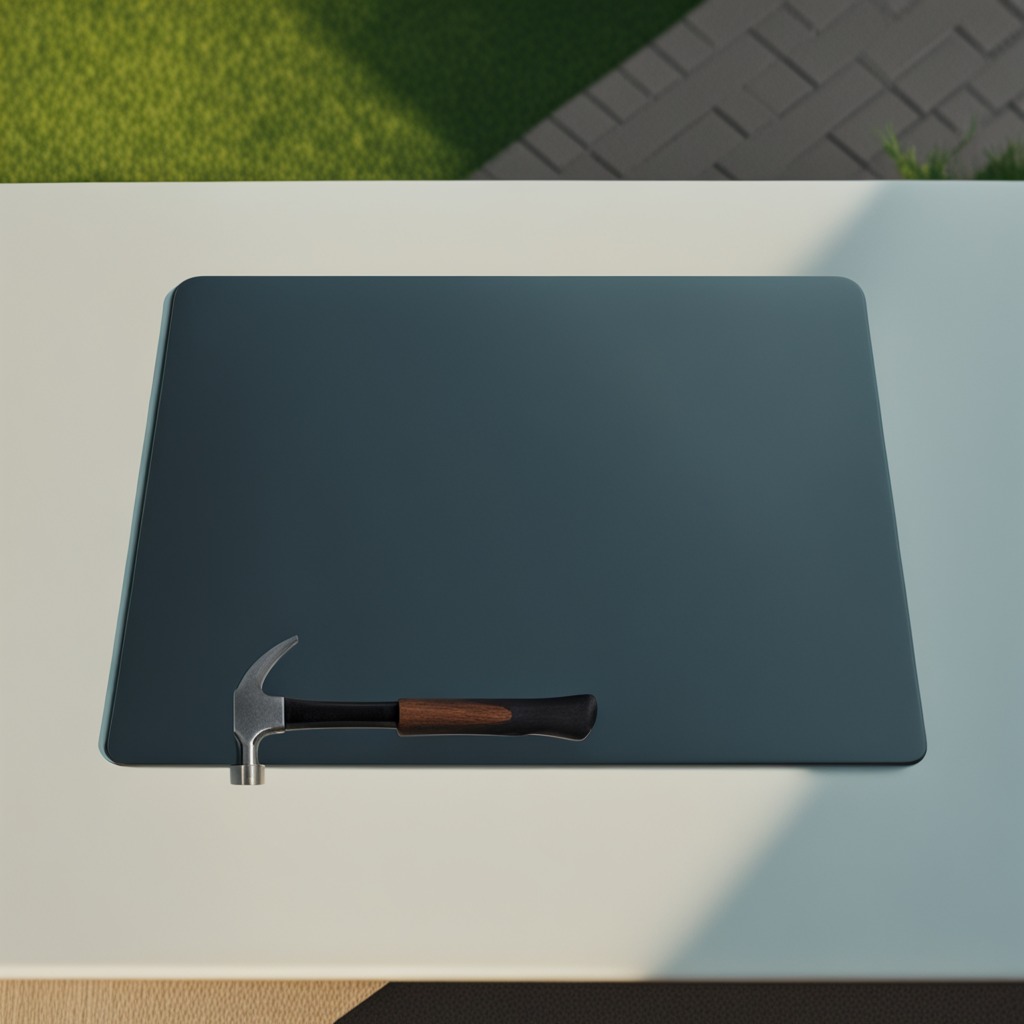
A hammer is lying on the textured surface of a utility table.